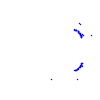
Particle: kaon